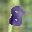
Label: 8